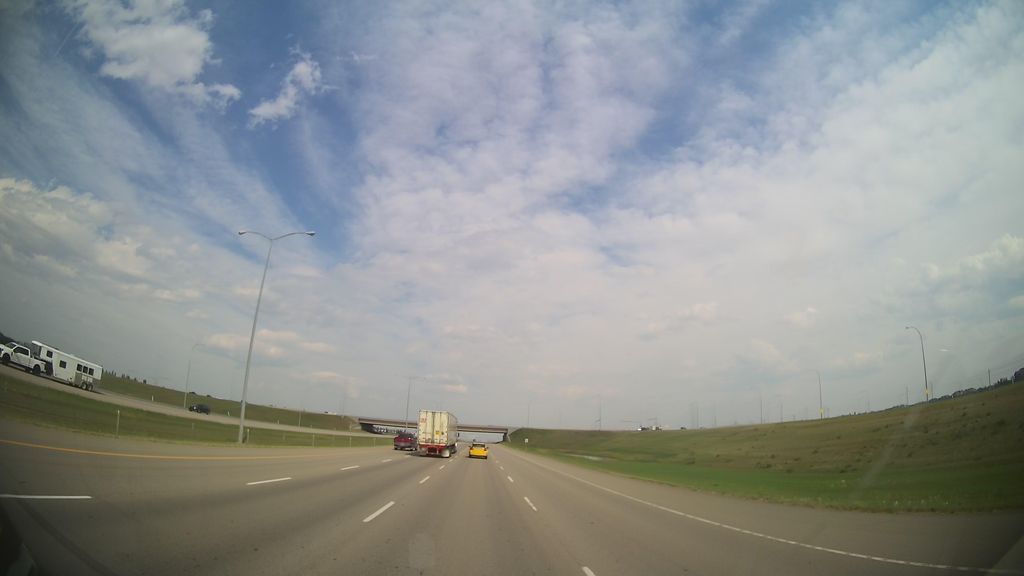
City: calgary